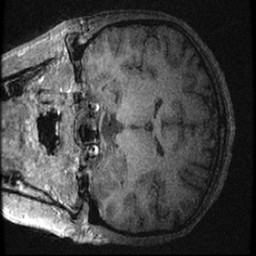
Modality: T1w
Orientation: coronal
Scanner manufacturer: ge
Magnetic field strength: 3 T
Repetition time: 0.007008 s
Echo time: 0.002612 s